Question: I am developing the logic to build a good password strength checker for my login form,but the problem is how to express strength of password entered ? I am using java and I am using this approach:
1. using JProgressBar as strength meter,it changes color when focus from JPasswordField is lost or when a key is released in JPasswordField (this gives quicker response).
2. Can I use Swing Worker on this to make it better ? I have never used it so can anybody help me with that if it is best way.
Please forgive me for long sentences.
See Image below:
---

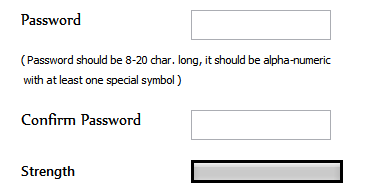
Answer: no <URL>
NOTICE: this example not about How to check password strenght, just how to listening for changes from <URL>

'''
import java.awt.GridLayout;
import javax.swing.*;
import javax.swing.event.DocumentEvent;
import javax.swing.event.DocumentListener;
public class TextLabelMirror {
private JPanel mainPanel = new JPanel();
private JPasswordField field = new JPasswordField(20);
private JLabel label = new JLabel();
private JLabel labelLength = new JLabel();
private JProgressBar progressBar = new JProgressBar(0, 20);
public TextLabelMirror() {
field.getDocument().addDocumentListener(new DocumentListener() {
@Override
public void changedUpdate(DocumentEvent e) {
updateLabel(e);
}
@Override
public void insertUpdate(DocumentEvent e) {
updateLabel(e);
}
@Override
public void removeUpdate(DocumentEvent e) {
updateLabel(e);
}
private void updateLabel(DocumentEvent e) {
String text = field.getText();//just example getText() is Depreciated !!!
label.setText(text);
labelLength.setText(" Psw Lenght -> " + text.length());
if (text.length() < 1) {
progressBar.setValue(0);
} else {
progressBar.setValue(text.length());
}
}
});
mainPanel.setLayout(new GridLayout(4, 0, 10, 0));
mainPanel.add(field);
mainPanel.add(label);
mainPanel.add(labelLength);
mainPanel.add(progressBar);
}
public JComponent getComponent() {
return mainPanel;
}
private static void createAndShowUI() {
JFrame frame = new JFrame("Password Strength Checker");
frame.getContentPane().add(new TextLabelMirror().getComponent());
frame.setDefaultCloseOperation(JFrame.EXIT_ON_CLOSE);
frame.pack();
frame.setLocationRelativeTo(null);
frame.setVisible(true);
}
public static void main(String[] args) {
java.awt.EventQueue.invokeLater(new Runnable() {
@Override
public void run() {
createAndShowUI();
}
});
}
}
'''